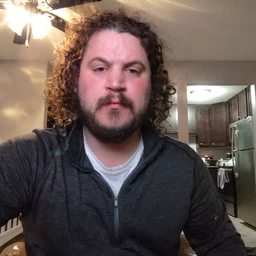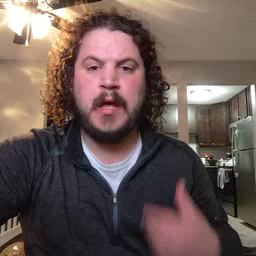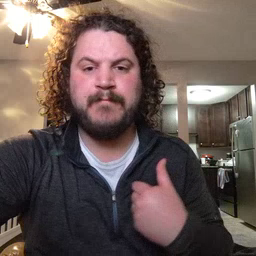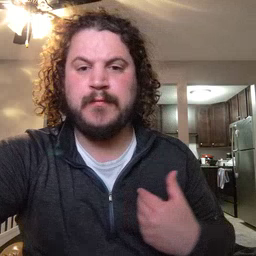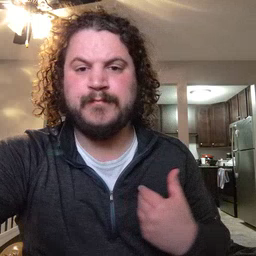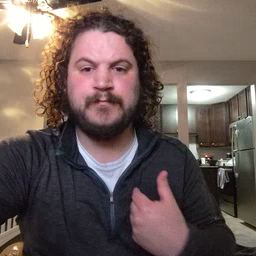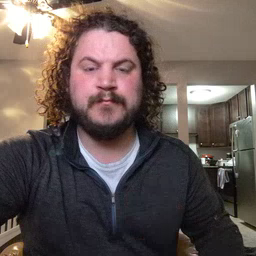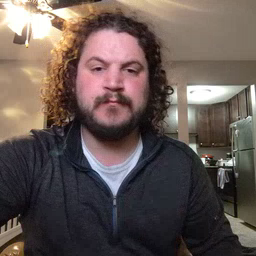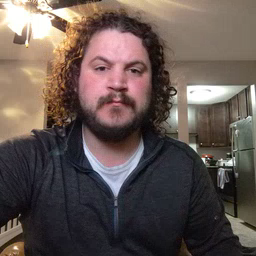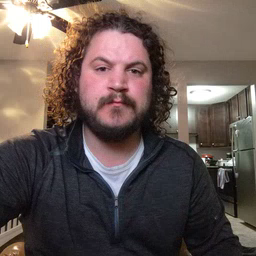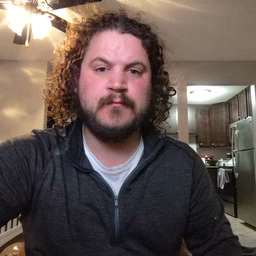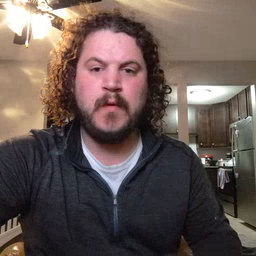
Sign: animal